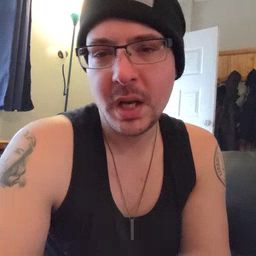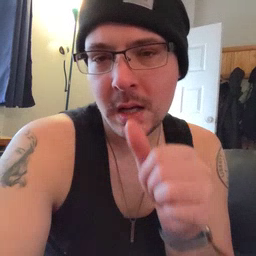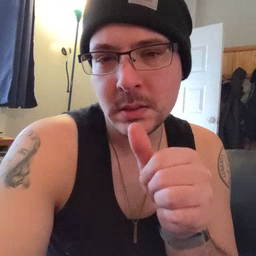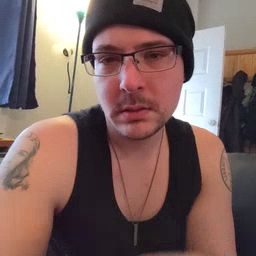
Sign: nuts